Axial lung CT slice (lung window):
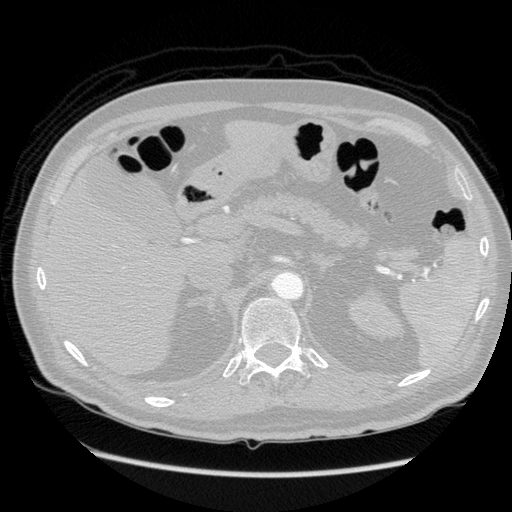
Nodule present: no